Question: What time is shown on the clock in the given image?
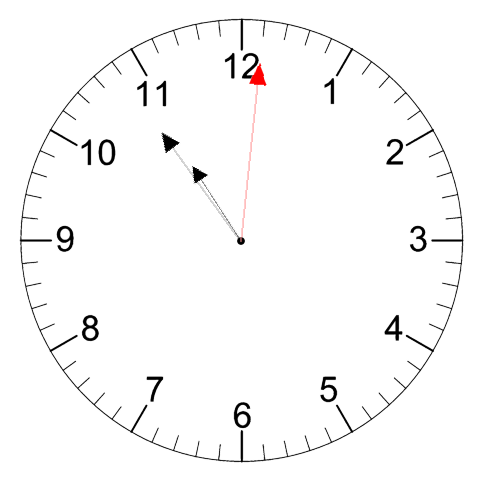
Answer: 10:54:01